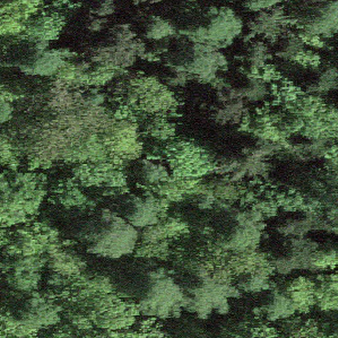
Label: other